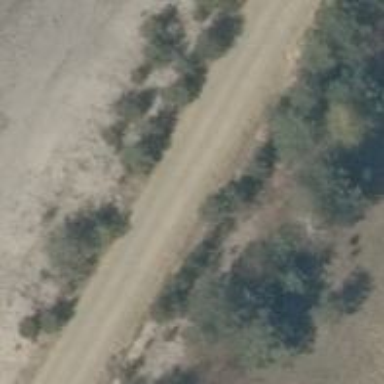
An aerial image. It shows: Gravel track with grade 3 tracktype.